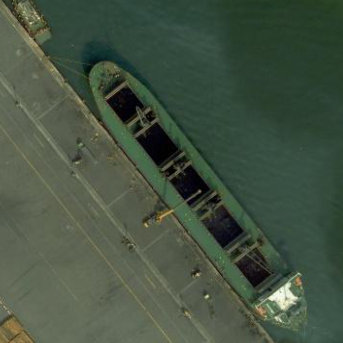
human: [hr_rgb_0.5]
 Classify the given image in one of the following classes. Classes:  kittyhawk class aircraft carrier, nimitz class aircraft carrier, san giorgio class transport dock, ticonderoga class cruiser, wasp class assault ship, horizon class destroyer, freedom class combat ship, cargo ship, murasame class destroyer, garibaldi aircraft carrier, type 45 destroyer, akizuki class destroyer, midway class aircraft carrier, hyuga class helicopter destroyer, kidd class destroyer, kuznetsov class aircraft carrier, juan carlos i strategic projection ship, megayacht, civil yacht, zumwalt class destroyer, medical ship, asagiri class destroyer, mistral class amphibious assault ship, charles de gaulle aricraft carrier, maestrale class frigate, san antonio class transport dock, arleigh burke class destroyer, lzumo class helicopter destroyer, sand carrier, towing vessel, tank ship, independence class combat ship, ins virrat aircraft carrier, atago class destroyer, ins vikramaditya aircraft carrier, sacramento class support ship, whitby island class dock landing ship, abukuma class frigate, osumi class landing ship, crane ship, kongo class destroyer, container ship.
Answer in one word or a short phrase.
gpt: Sand carrier